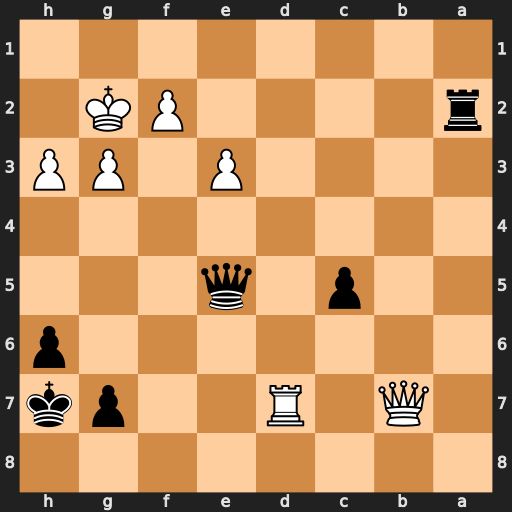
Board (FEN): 8/1Q1R2pk/7p/2p1q3/8/4P1PP/r4PK1/8
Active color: b
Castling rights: -
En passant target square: -
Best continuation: Qf5 Rxg7+ Kh8 Rh7+ Qxh7